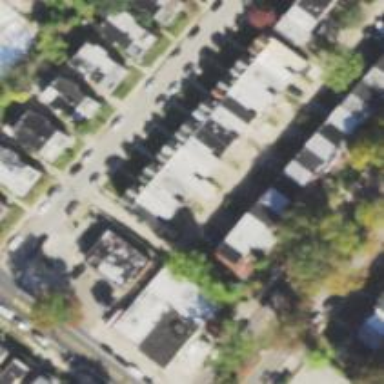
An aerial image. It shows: Alley classified as service road.